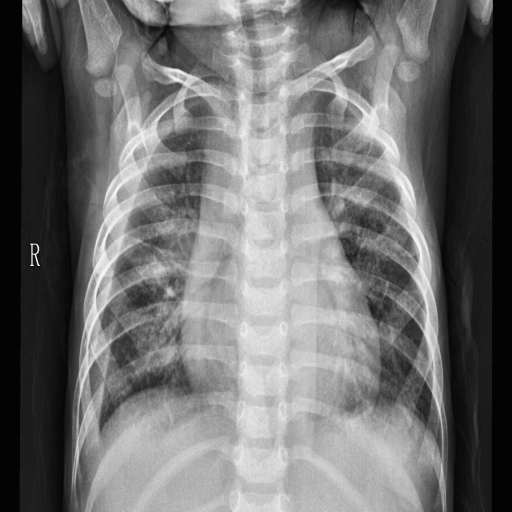
Finding: PNEUMONIA